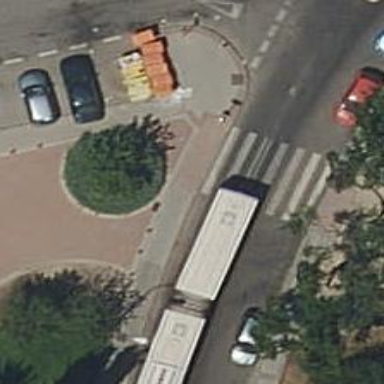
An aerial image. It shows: Bollard barrier.